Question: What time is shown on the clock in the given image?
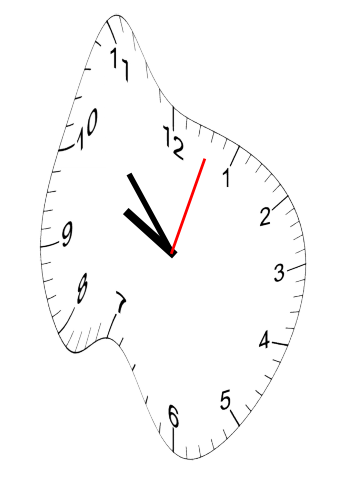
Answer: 09:53:03